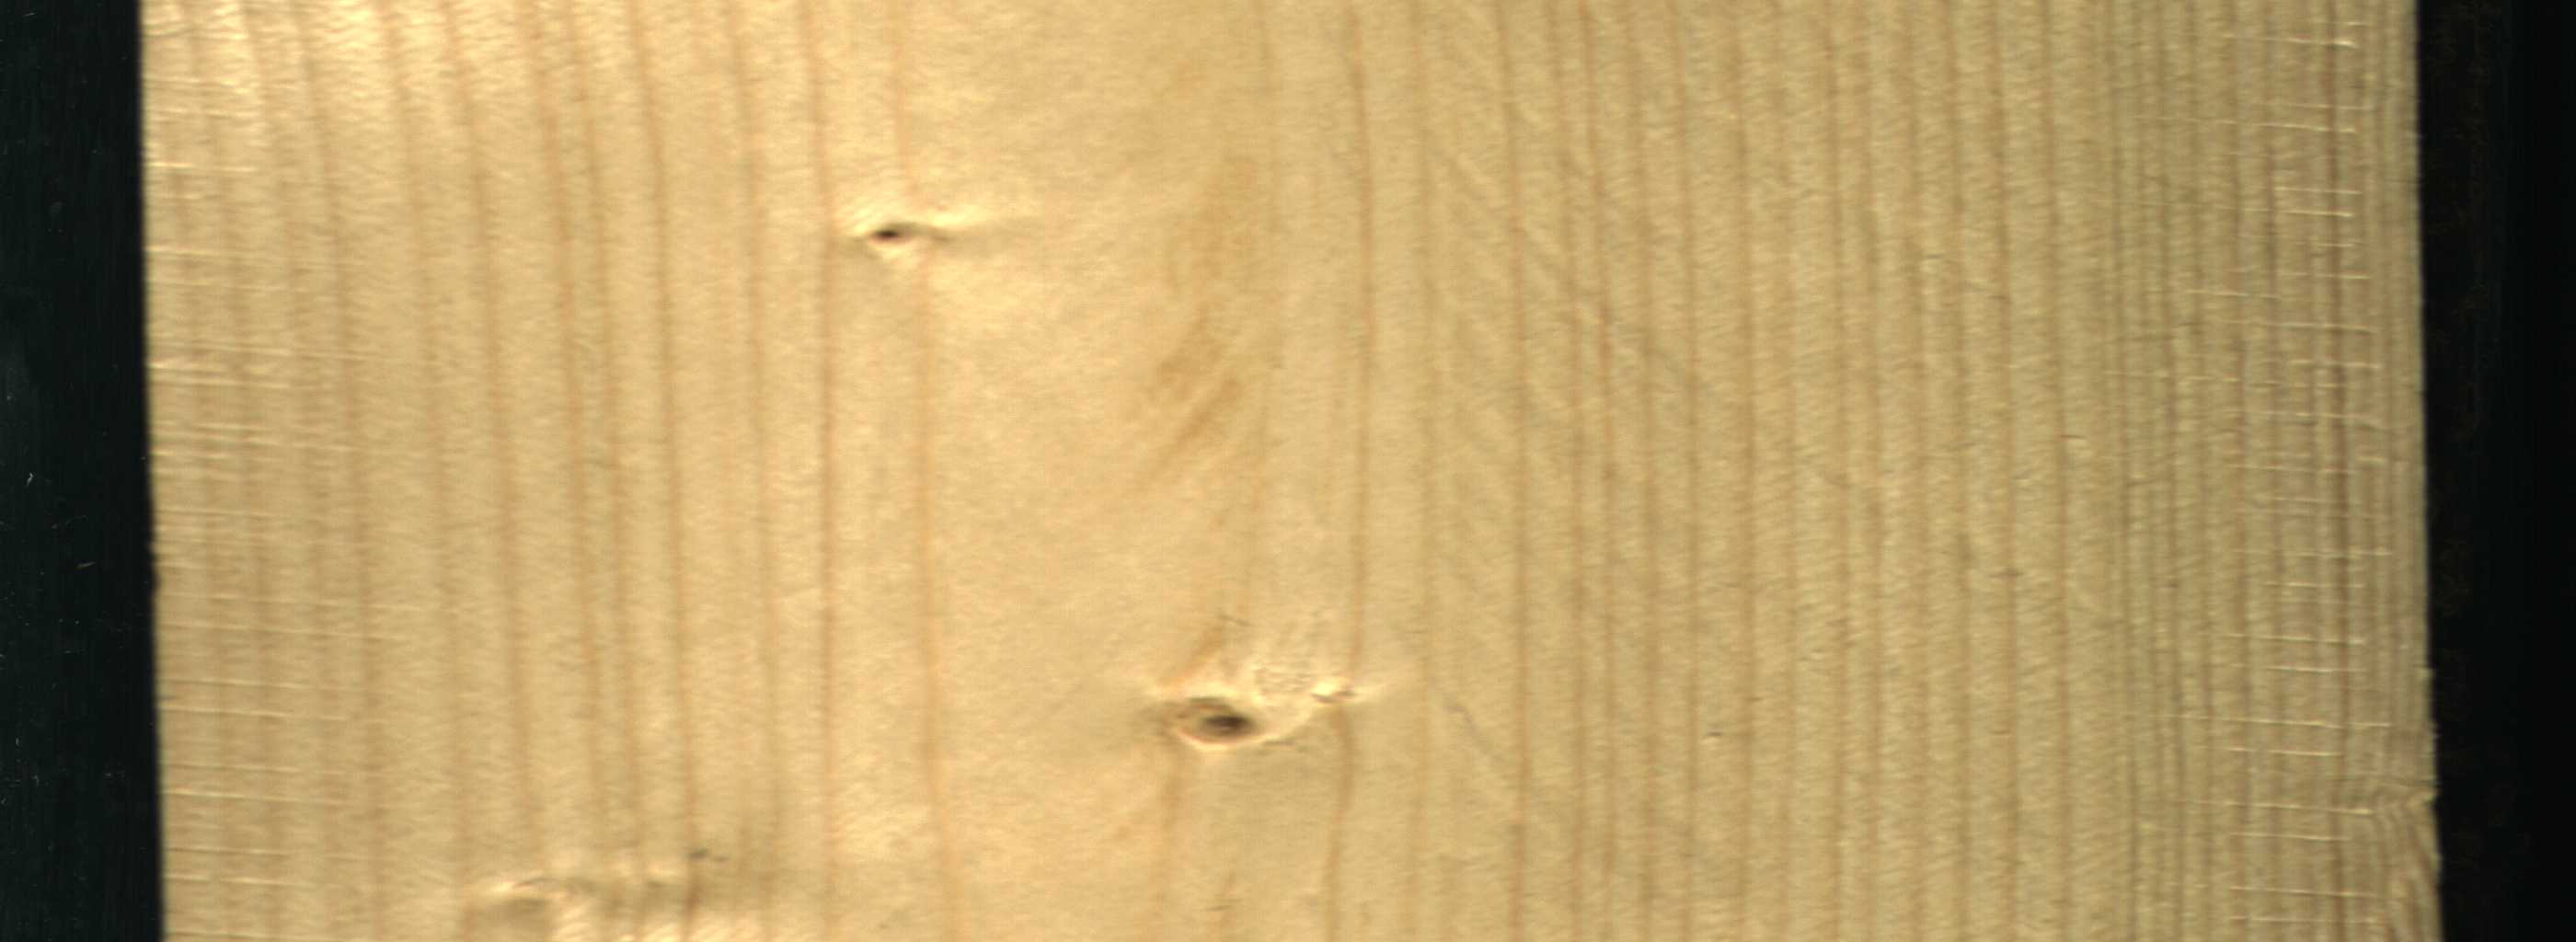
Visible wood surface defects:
Live_Knot
Live_Knot